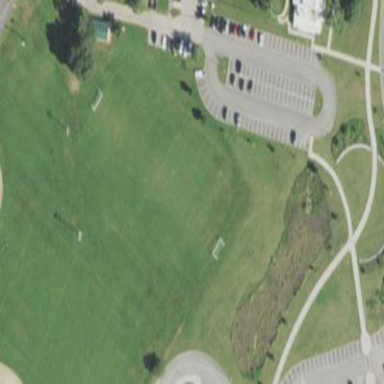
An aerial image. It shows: Soccer pitch for outdoor sports and leisure activities.